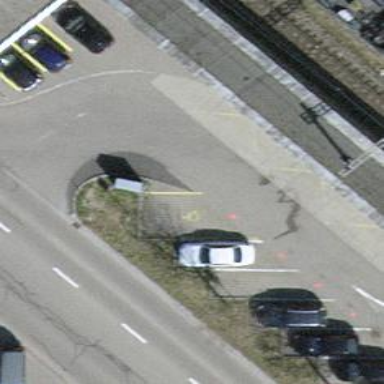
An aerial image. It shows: Car-sharing service available at this location.